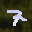
Label: 7